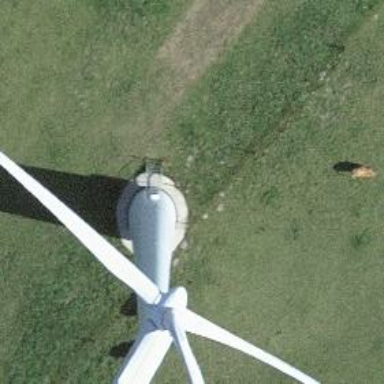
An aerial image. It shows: Wind generator powered by horizontal axis wind turbine.